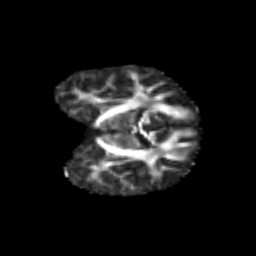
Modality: FA
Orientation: coronal
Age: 7
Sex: male
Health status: healthy